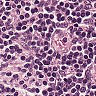
Metastatic tissue present: no